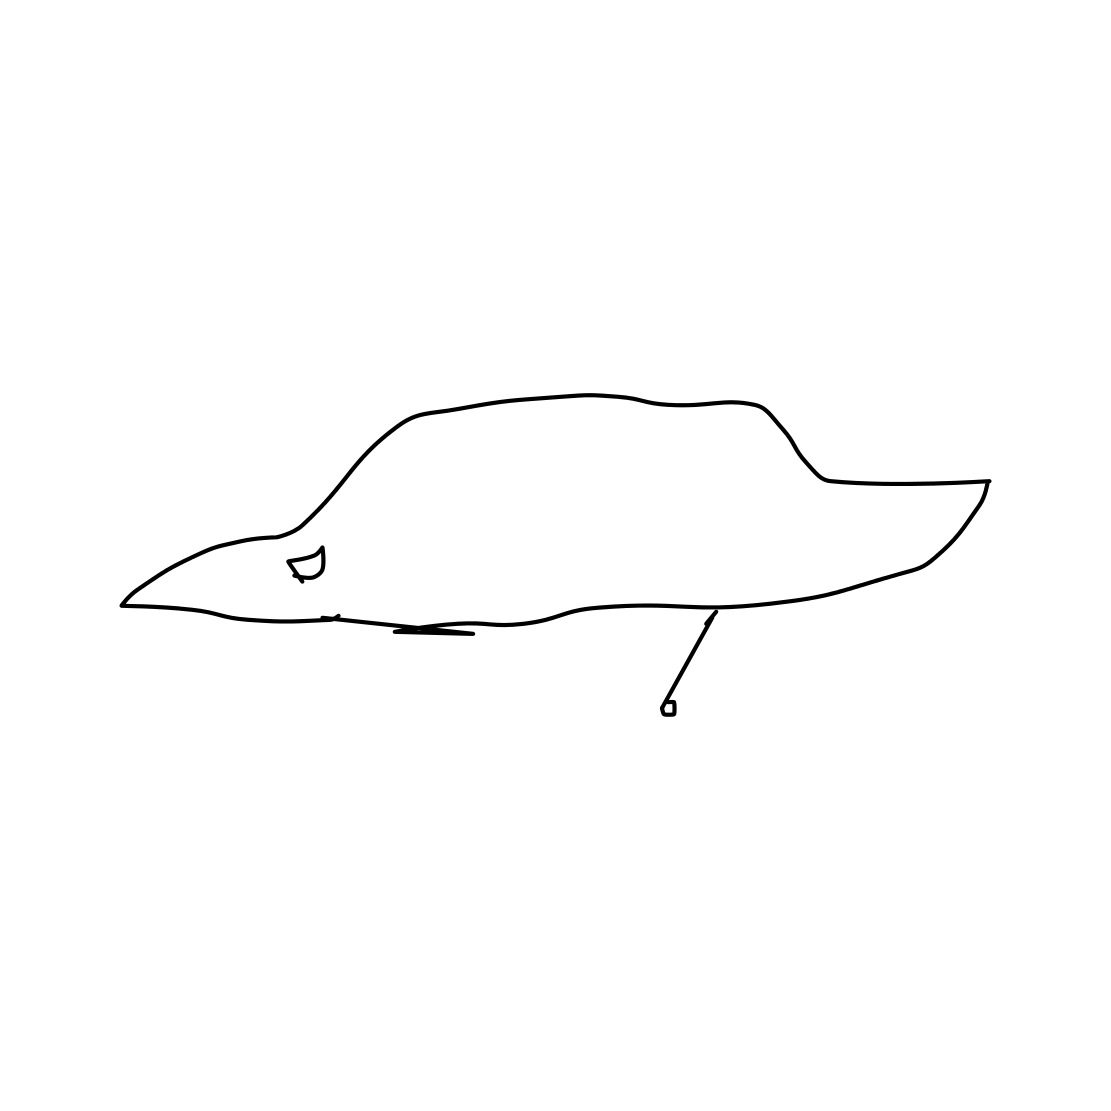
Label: space shuttle